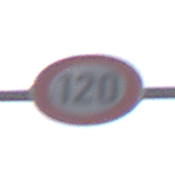
Verkehrszeichen: Geschwindigkeit120
Umgebung: Outdoor, Nature
Tageszeit: MorningAfternoon
Wetter: Overcast
Licht: Natural
Jahreszeit: NotSpecified
Kontrast: LowContrast